Question: I have some problems while trying to encode a AVFrame to a packet.
Before reading the whole code, the input stuff is working, I tested it. The output stuff is from an example <URL>. I think there is the problem. But the segmentation fault occurs in the loop near the end.
Here is my reduced code:
'''
void nmain() {
// input stuff
AVFormatContext *formatCtxIn=0;
AVInputFormat *formatIn=0;
AVCodecContext *codecCtxIn=0;
AVCodec *codecIn;
AVPacket *pktIn;
av_register_all();
avdevice_register_all();
avcodec_register_all();
formatIn = av_find_input_format("dshow");
if(!formatIn)
return;
AVDictionary *avoption=0;
av_dict_set(&avoption, "rtbufsize", "<PHONE>", NULL);
if(avformat_open_input(&formatCtxIn, "video=Integrated Camera", formatIn, &avoption)!=0)
return;
if(avformat_find_stream_info(formatCtxIn, NULL)<0)
return;
codecCtxIn = formatCtxIn->streams[0]->codec;
codecIn = avcodec_find_decoder(codecCtxIn->codec_id);
if(avcodec_open2(codecCtxIn, codecIn, NULL)<0)
return;
// end input stuff
//------------------------------------------------------------------------------
// output stuff
AVOutputFormat *formatOut=0;
AVFormatContext *formatCtxOut=0;
AVStream *streamOut=0;
AVFrame *frame=0;
AVCodec *codecOut=0;
AVPacket *pktOut;
const char *filename = "test.mpeg";
formatOut = av_guess_format(NULL, filename, NULL);
if(!formatOut)
formatOut = av_guess_format("mpeg", NULL, NULL);
if(!formatOut)
return;
formatCtxOut = avformat_alloc_context();
if(!formatCtxOut)
return;
formatCtxOut->oformat = formatOut;
sprintf(formatCtxOut->filename, "%s", filename);
if(formatOut->video_codec != AV_CODEC_ID_NONE) {
AVCodecContext *ctx;
codecOut = avcodec_find_encoder(formatOut->video_codec);
if(!codecOut)
return;
streamOut = avformat_new_stream(formatCtxOut, codecOut);
if(!streamOut)
return;
ctx = streamOut->codec;
ctx->bit_rate = 400000;
ctx->width = 352;
ctx->height = 288;
ctx->time_base.den = 25;
ctx->time_base.num = 1;
ctx->gop_size = 12;
ctx->pix_fmt = AV_PIX_FMT_YUV420P;
if(ctx->codec_id == AV_CODEC_ID_MPEG2VIDEO)
ctx->max_b_frames = 2;
if(ctx->codec_id == AV_CODEC_ID_MPEG1VIDEO)
ctx->mb_decision = 2;
if(formatCtxOut->oformat->flags & AVFMT_GLOBALHEADER)
ctx->flags |= CODEC_FLAG_GLOBAL_HEADER;
}
if(streamOut) {
AVCodecContext *ctx;
ctx = streamOut->codec;
if(avcodec_open2(ctx, codecOut, NULL) < 0)
return;
}
if(!(formatCtxOut->flags & AVFMT_NOFILE))
if(avio_open(&formatCtxOut->pb, filename, AVIO_FLAG_WRITE) < 0)
return;
avformat_write_header(formatCtxOut, NULL);
// doit
pktIn = new AVPacket;
pktOut = new AVPacket;
av_init_packet(pktOut);
pktOut->data = 0;
frame = avcodec_alloc_frame();
if(!frame)
return;
for(;;) {
if(av_read_frame(formatCtxIn, pktIn) >= 0) {
av_dup_packet(pktIn);
int fff;
if(avcodec_decode_video2(codecCtxIn, frame, &fff, pktIn) < 0)
std::cout << "bad frame" << std::endl;
if(!fff)
return; // ok
static int counter=0;
SaveFrame(frame, codecCtxIn->width, codecCtxIn->height, counter++); // work fine
// here a segmentation fault is occured.
if(avcodec_encode_video2(streamOut->codec, pktOut, frame, &fff) < 0)
std::cout << "bad frame" << std::endl;
}
}
}
// only for testing
// add to ensure frame is valid
void SaveFrame(AVFrame *pFrame, int width, int height, int iFrame) {
FILE *pFile;
char szFilename[32];
int y;
// Open file
sprintf(szFilename, "frame%d.ppm", iFrame);
pFile=fopen(szFilename, "wb");
if(pFile==NULL)
return;
// Write header
fprintf(pFile, "P6
%d %d
255
", width, height);
// Write pixel data
for(y=0; y<height; y++)
fwrite(pFrame->data[0]+y*pFrame->linesize[0], 1, width*3, pFile);
// Close file
fclose(pFile);
}
'''
What am i doing wrong?
While debugging i didn't found any problems with the parameters. 'streamOut->codec' is filled. 'pktOut' is allocated and 'frame' is filled with the picture encoded before.
I think the problem is while creating the output codec but watching the example and looking to the doxypages it seems to be correct.

The trace route is from QT using msvc11 and framework 5.
I also tried to run with dr. memory and get this:
'''
Error #26: UNADDRESSABLE ACCESS: reading 0x00000000-0x00000004 4 byte(s)
# 0 replace_memcpy [d:\derek\drmemory\withwiki runk\drmemory
eplace.c:203]
# 1 avcodec-54.dll!ff_dct_quantize_c +0xd463 (0x6a482364 <avcodec-54.dll+0x3c2364>)
# 2 avcodec-54.dll!avcodec_encode_video2+0xb7 (0x6a56a5b8 <avcodec-54.dll+0x4aa5b8>)
# 3 nmain [d:\prg ests
ecording system-qt\libav
ecsys\main.cpp:610]
# 4 main [d:\prg ests
ecording system-qt\libav
ecsys\main.cpp:182]
Note: @0:00:06.318 in thread 5312
Note: instruction: mov (%edx) -> %ebx
'''
It seems like the reading process while memcpy is going wrong.
---
## Version:
I've forgot to mention the version of libav/ffmpeg i'm using:
'''
libavutil 51. 76.100 / 51. 76.100
libavcodec 54. 67.100 / 54. 67.100
libavformat 54. 33.100 / 54. 33.100
libavdevice 54. 3.100 / 54. 3.100
libavfilter 3. 19.103 / 3. 19.103
libswscale 2. 1.101 / 2. 1.101
libswresample 0. 16.100 / 0. 16.100
libpostproc 52. 1.100 / 52. 1.100
'''
---
## Addendum:
Function 'SafeFrame' is copied from <URL>.
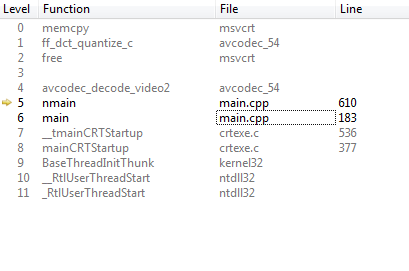
Answer: Finally i solved my problem.
The problem is (apart from the documentation of libav) avpacket is not a (real) copy of the picture in the packet. it just points to the data of the packet. You have to make a copy, or better you have to let it libav do.
So first i created a new avframe for the output and a buffer on which the output avframe is pointing to.
'''
AVFrame *outpic = avcodec_alloc_frame();
nbytes = avpicture_get_size(codecCtxOut->pix_fmt, codecCtxOut->width, codecCtxOut->height);
uint8_t* outbuffer = (uint8_t*)av_malloc(nbytes);
'''
This buffer is used for the conversion from input to output. Then in the loop i have to fillup the outpic (avframe) with the buffer.
I have found in the code that this function is filling up the plane pointers with the buffer.
<URL>
'''
avpicture_fill((AVPicture*)outpic, outbuffer, AV_PIX_FMT_YUV420P, codecCtxOut->width, codecCtxOut->height);
'''
Then i converted the inpic to outpic using 'sws_scale'. But first you have to setup the swscontext.
'''
SwsContext* swsCtx_ = sws_getContext(codecCtxIn->width, codecCtxIn->height,
codecCtxIn->pix_fmt,
codecCtxOut->width, codecCtxOut->height,
codecCtxOut->pix_fmt,
SWS_BICUBIC, NULL, NULL, NULL);
sws_scale(swsCtx_, inpic->data, inpic->linesize, 0, codecCtxIn->height, outpic->data, outpic->linesize);
'''
Then you can encode the outpic into pktout (avpacket for output). But first do free the output packet, otherwise you will get an error and a leak... <URL>
'''
av_free_packet(pktOut);
if(avcodec_encode_video2(streamOut->codec, pktOut, outpic, &fff) < 0) {
std::cout << "shit frame" << std::endl;
continue;
}
// and write it to the file
formatOut->write_packet(formatCtxOut, pktOut);
'''
So now it works (nearly fine) for me. Still a small memory leak, but this i can spot later.